Field crop: tomato
Growth stage: 1
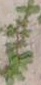
Species: portulaca